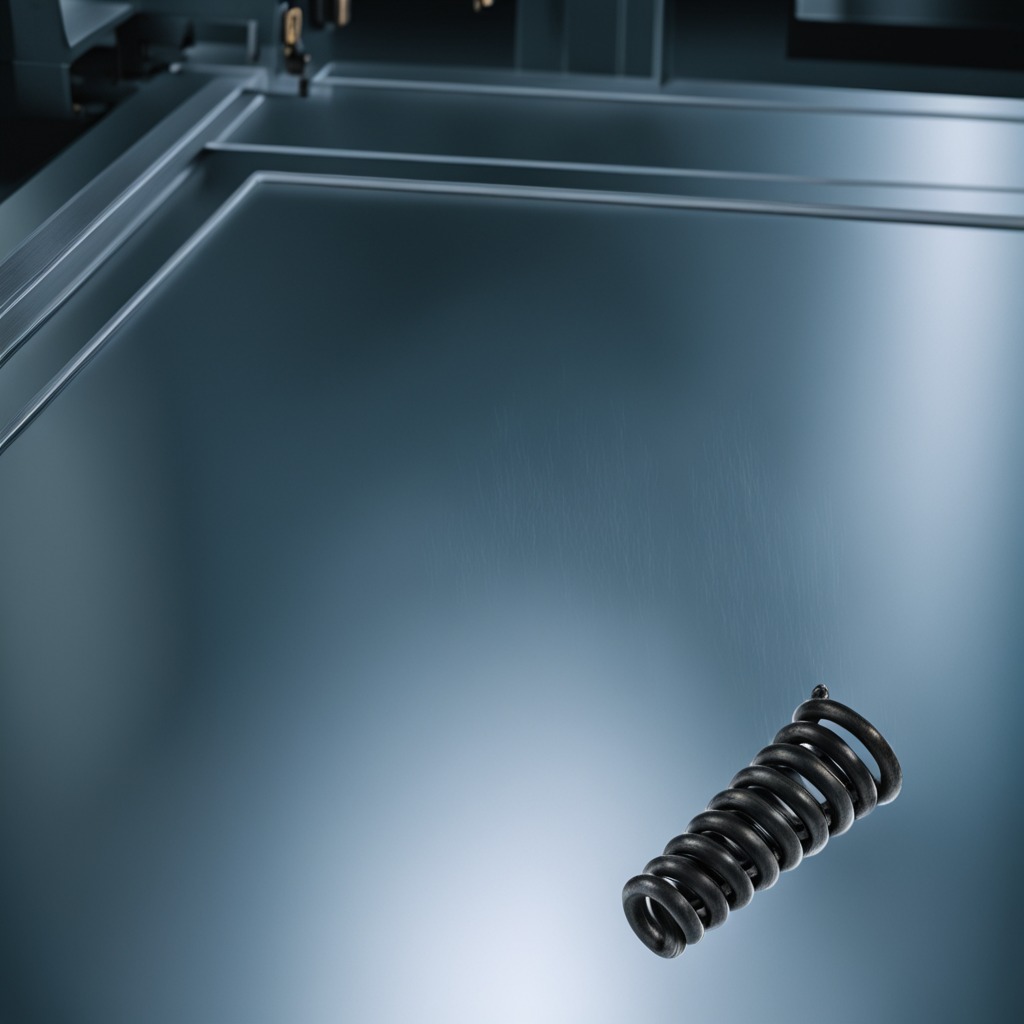
A coiled metal spring lies on the metal table.